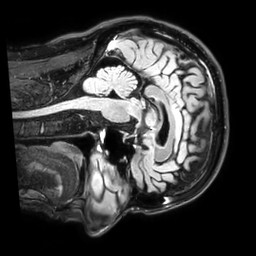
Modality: FLAIR
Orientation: sagittal
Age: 41
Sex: male
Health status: healthy
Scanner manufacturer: philips
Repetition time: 4.8 s
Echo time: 0.2773 s